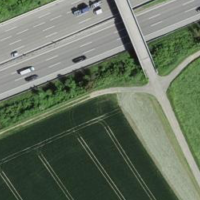
EUNIS habitat code: 57
Species observed at this site:
Milvus milvus
Corvus corone